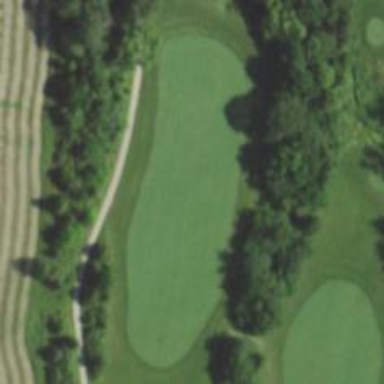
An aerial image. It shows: Golf fairway surrounded by grass.